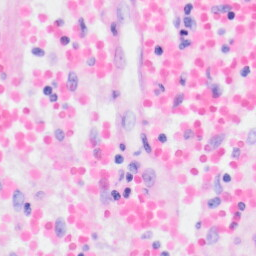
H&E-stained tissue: Kidney